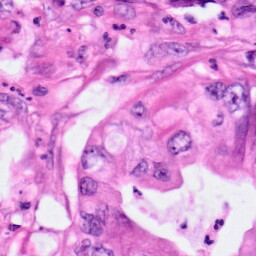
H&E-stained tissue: Pancreatic